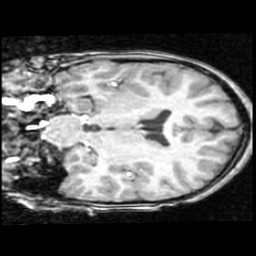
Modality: T1w
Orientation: coronal
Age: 11
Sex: male
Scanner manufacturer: ge
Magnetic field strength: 1.5 T
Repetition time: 0.03333 s
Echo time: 0.008 s